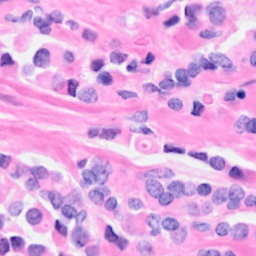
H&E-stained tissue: Breast